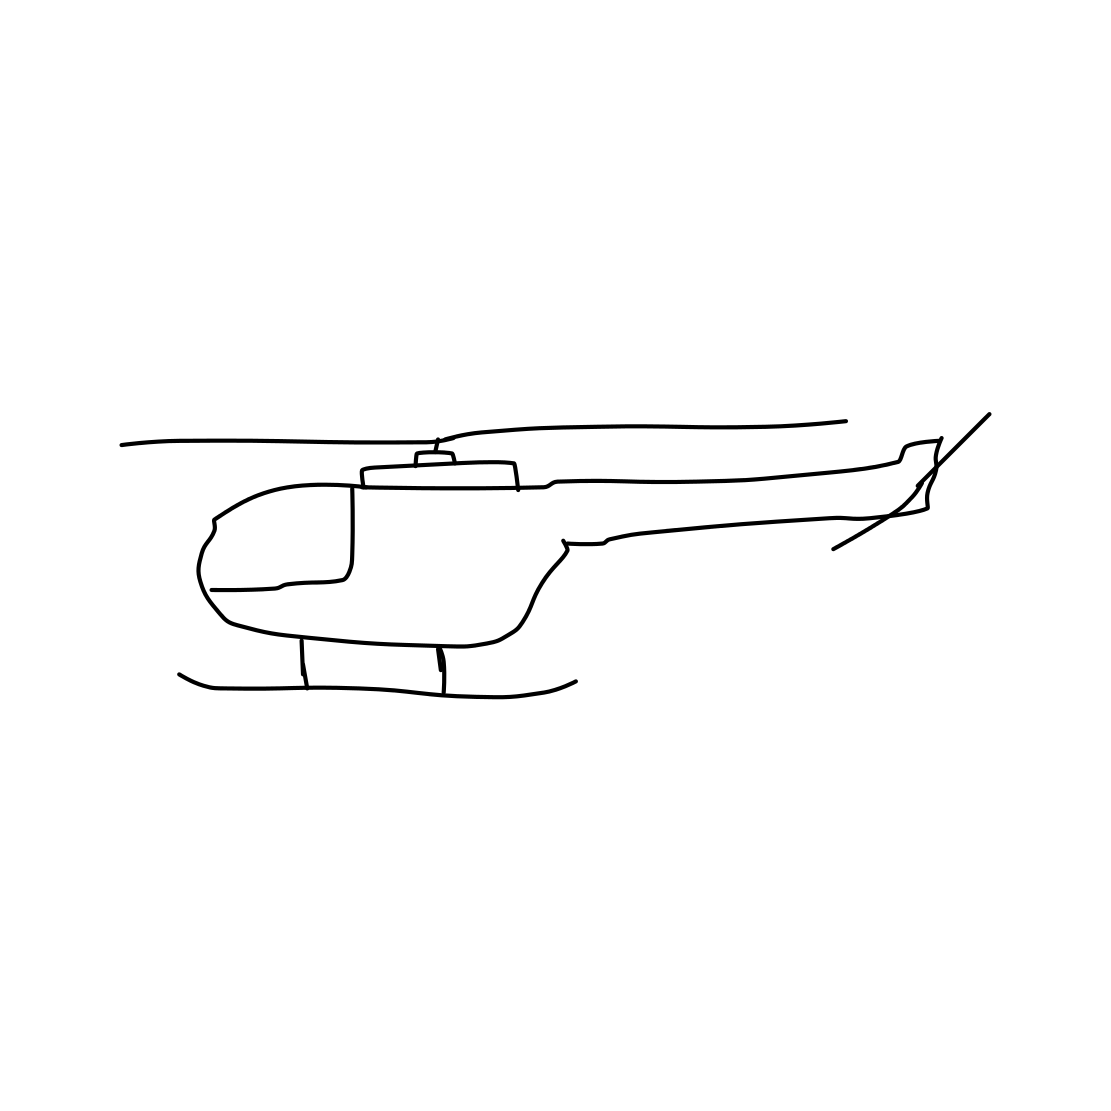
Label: helicopter